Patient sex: M
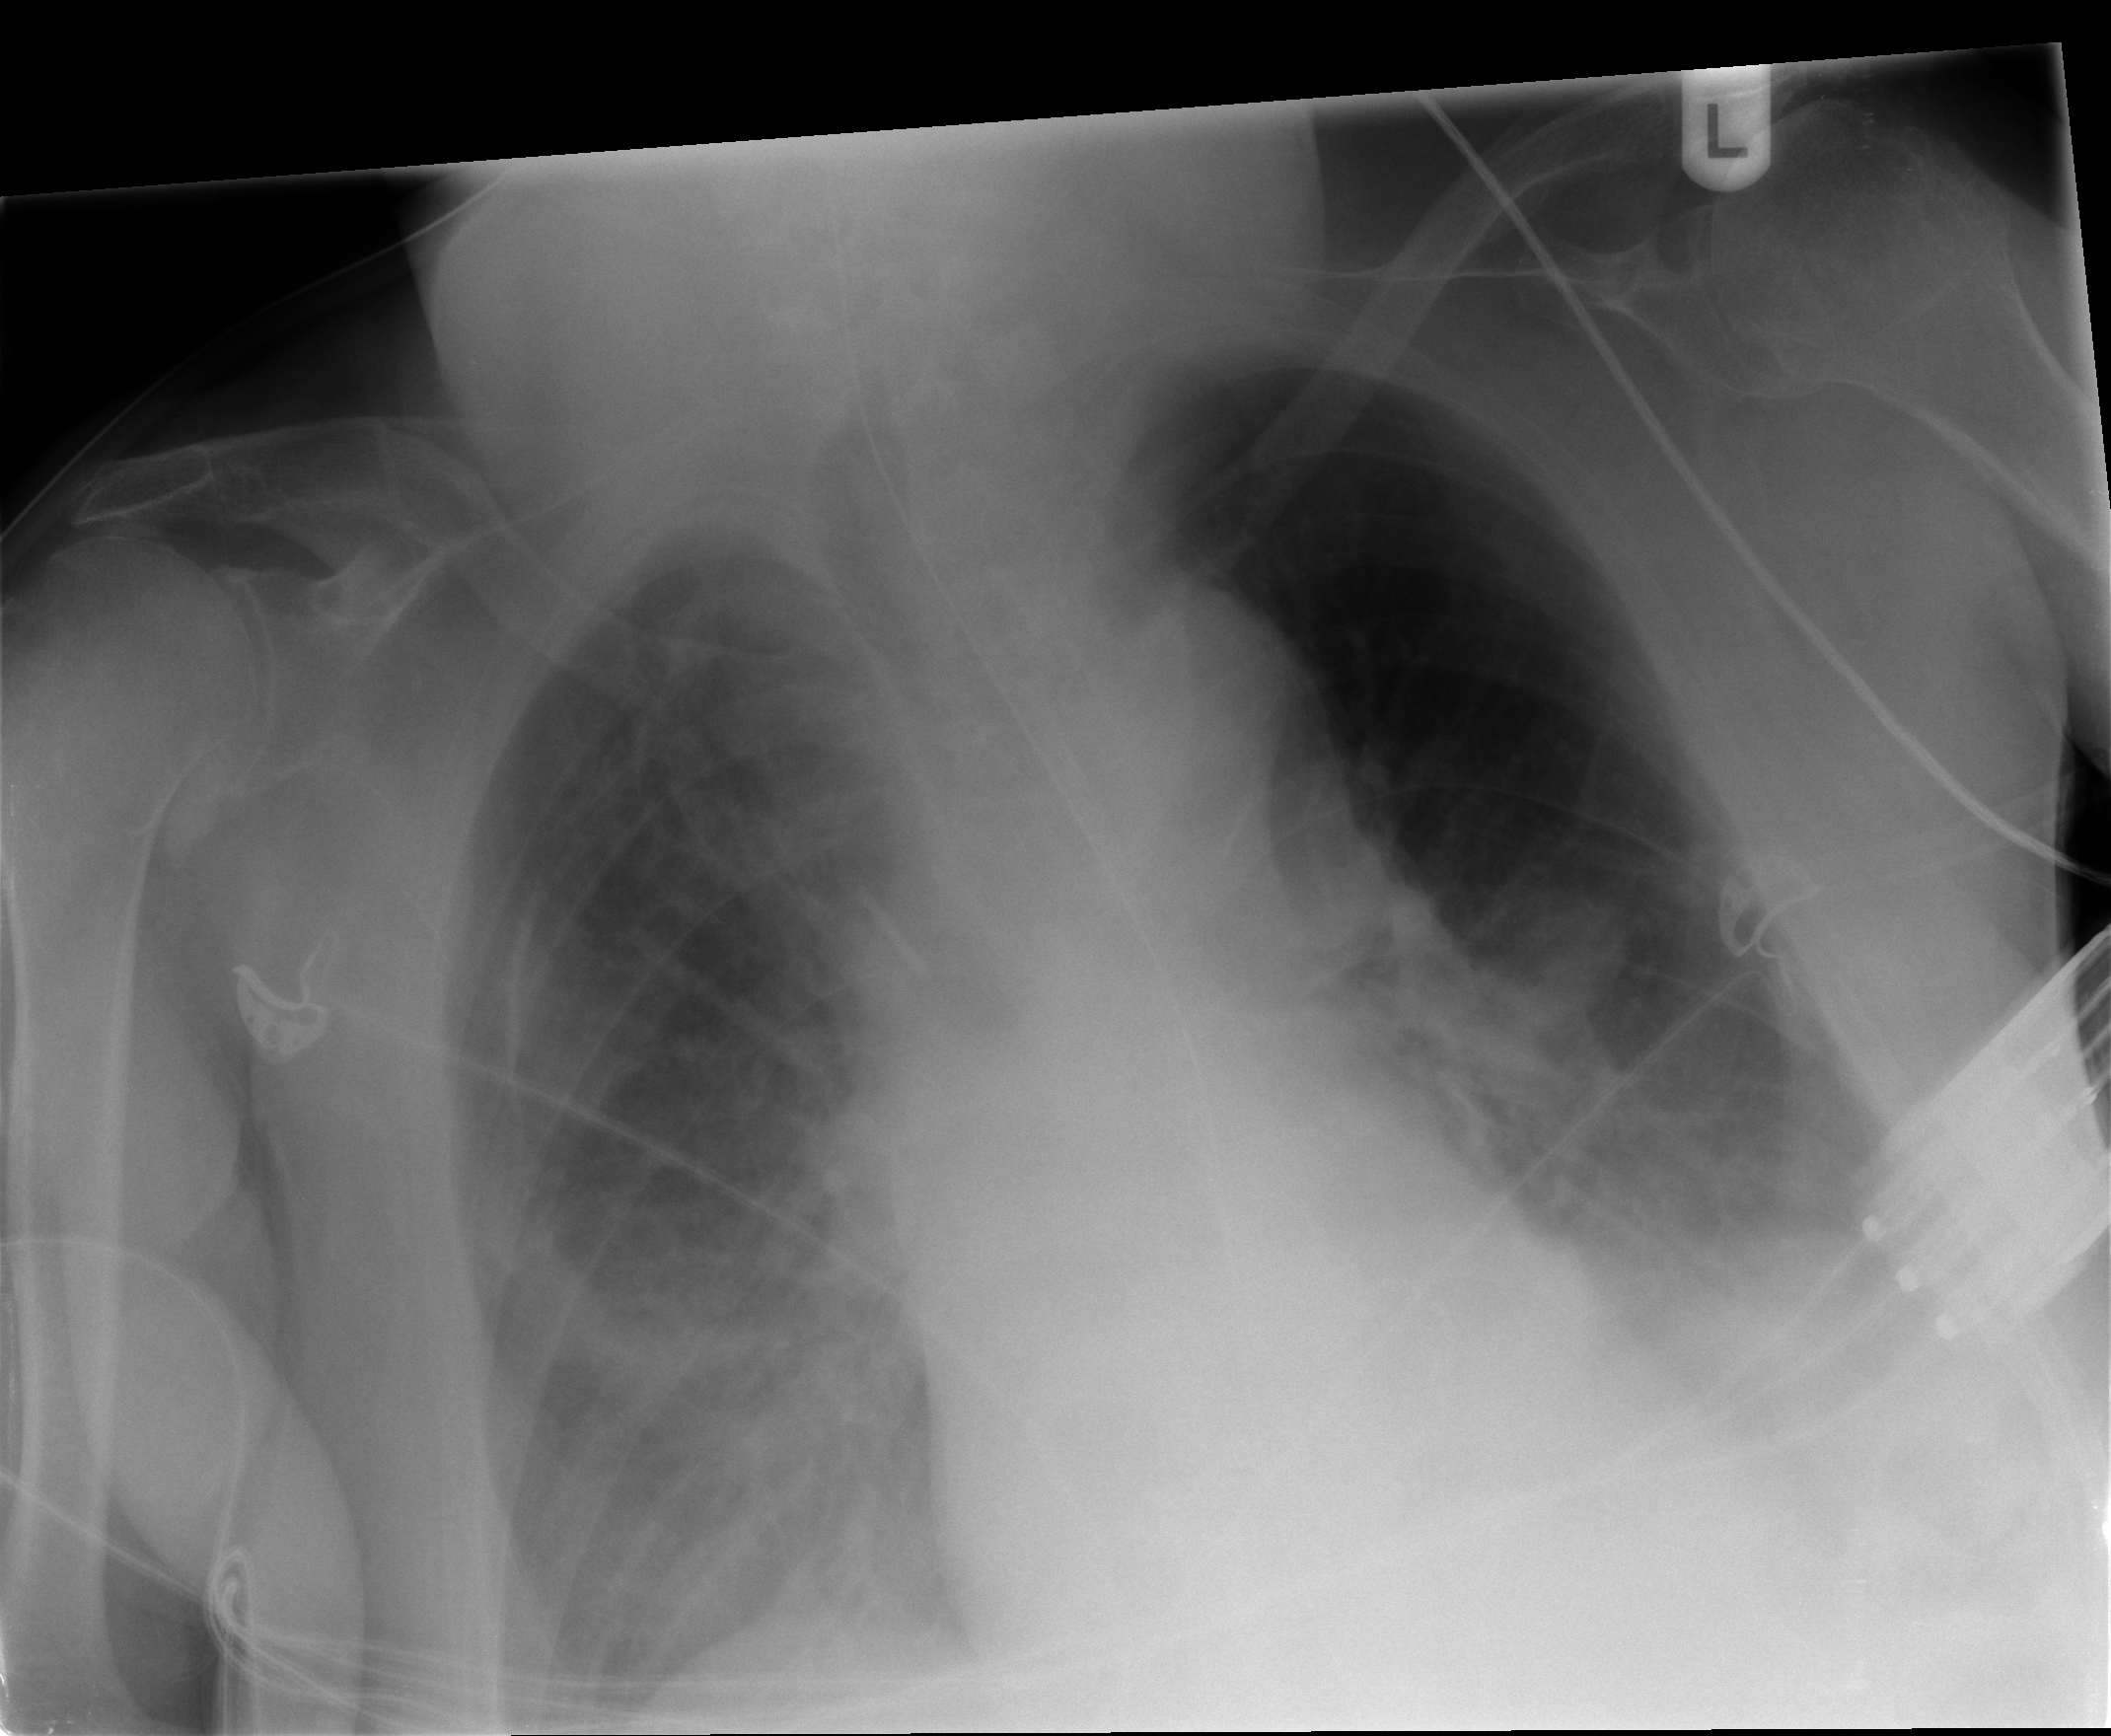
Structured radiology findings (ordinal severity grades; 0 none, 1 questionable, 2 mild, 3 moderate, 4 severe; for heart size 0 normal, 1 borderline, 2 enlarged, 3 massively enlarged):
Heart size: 2
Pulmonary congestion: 3
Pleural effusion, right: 3
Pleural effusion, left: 2
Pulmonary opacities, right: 2
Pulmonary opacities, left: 2
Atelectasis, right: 3
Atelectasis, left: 2